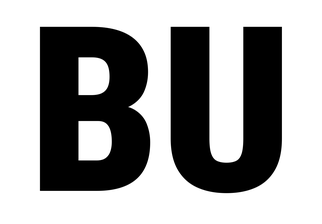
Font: Roboto_Condensed_Black